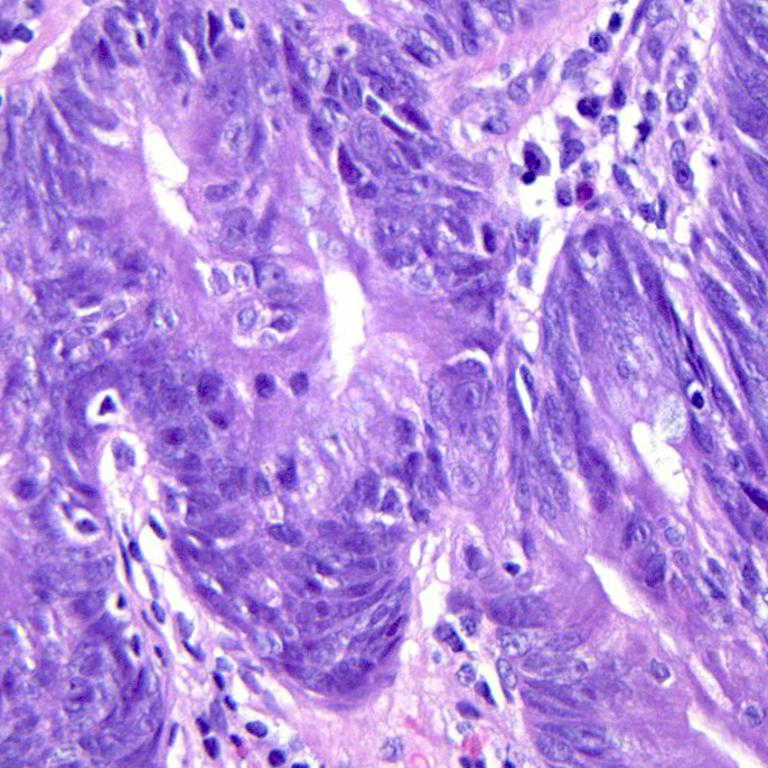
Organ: colon
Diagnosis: adenocarcinomas